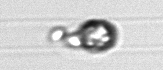
Label: Dactyliosolen_blavyanus